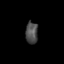
Tissue: skin
Cell type: Epithelial cells
Senescence score: 0.2715
Nuclear area (px): 268
Mean DAPI intensity: 75.429